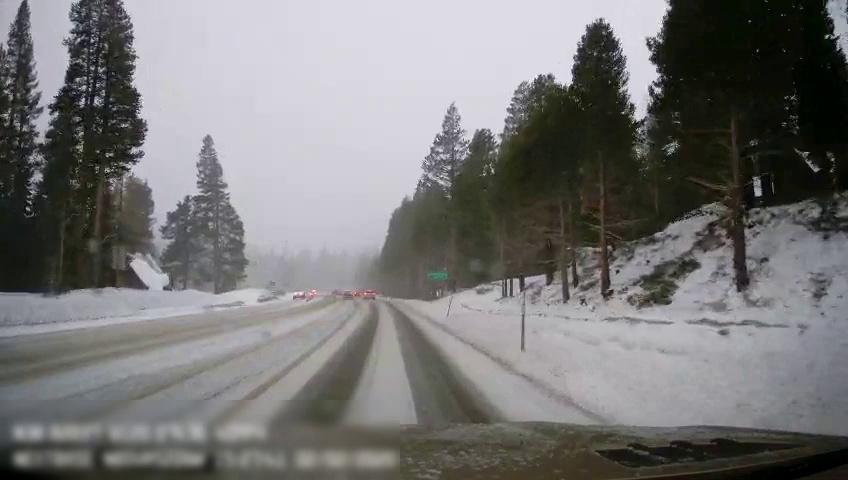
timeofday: Day
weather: Snowy
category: Drivable Space
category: Vehicles | SUV
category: Vehicles | SUV
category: Vehicles | Truck
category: Vehicles | Car
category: Vehicles | SUV
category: Traffic | Signs